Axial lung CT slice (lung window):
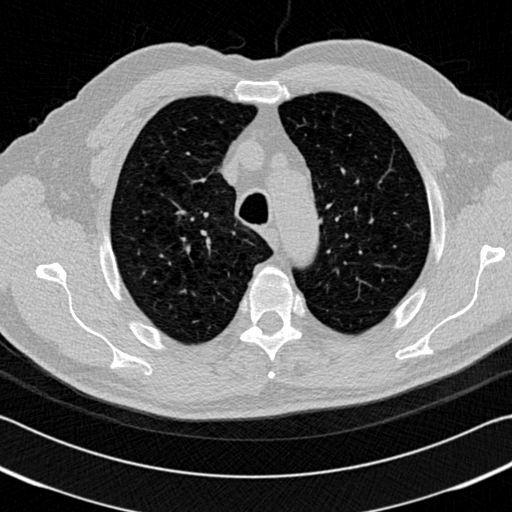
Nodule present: no